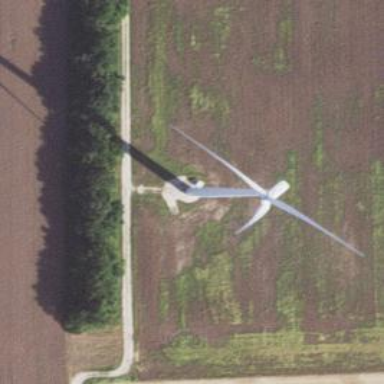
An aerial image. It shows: Wind generator in the form of horizontal axis wind turbine.